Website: lowes
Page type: order-tracking
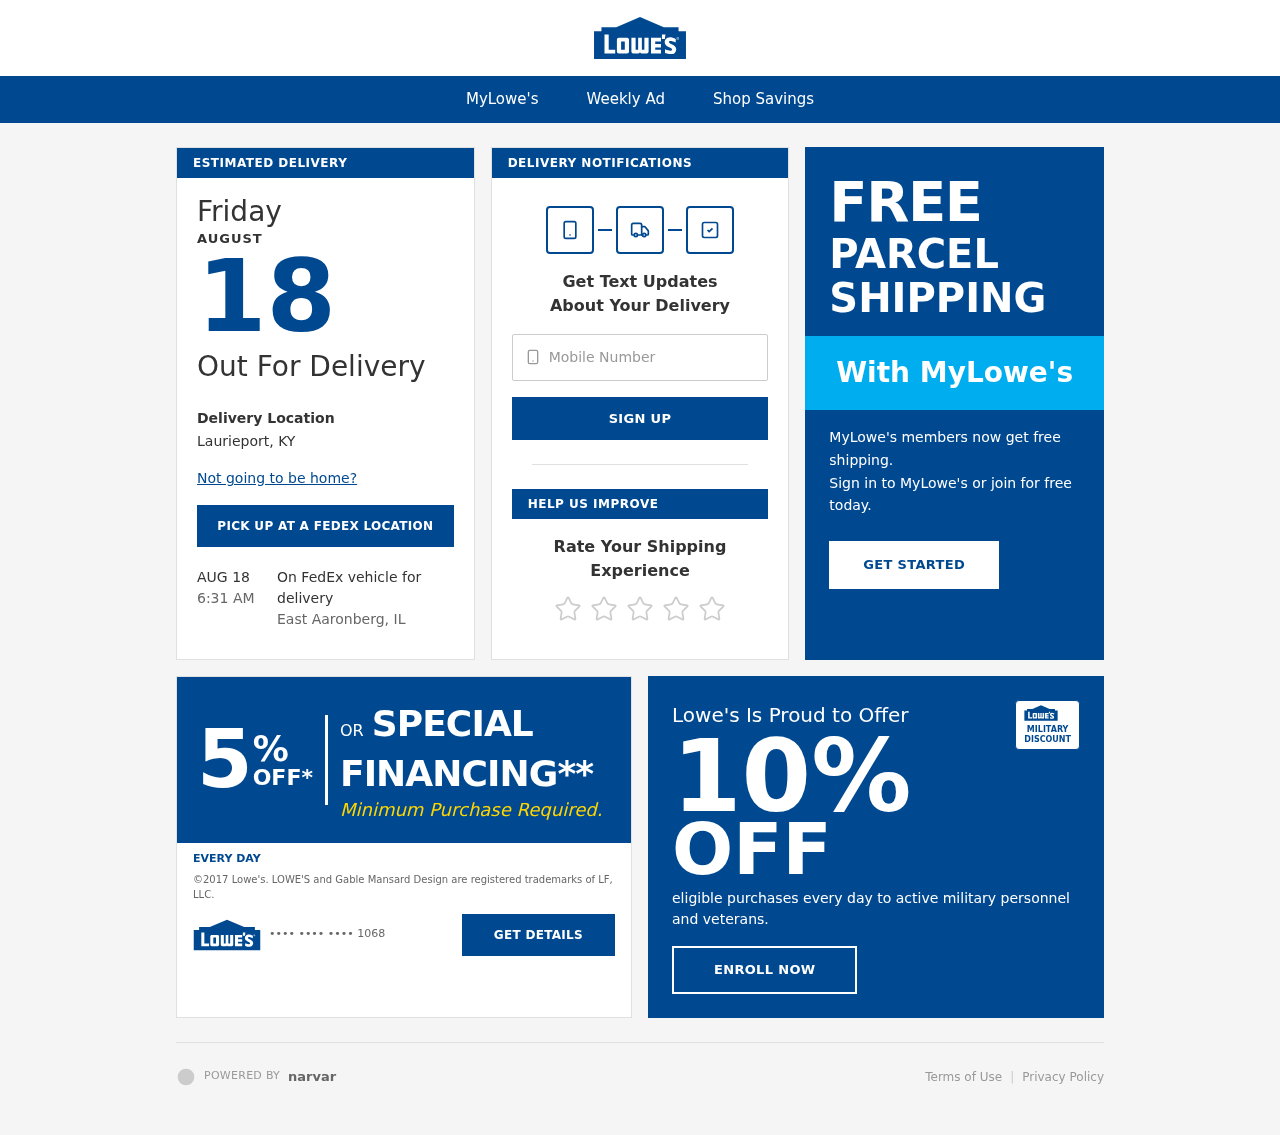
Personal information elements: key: PII_CARD_LAST4
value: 1068
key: PII_PHONE
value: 6068448785
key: PII_CITY_STATE
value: Laurieport, KY
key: PII_CITY_STATE2
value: East Aaronberg, IL
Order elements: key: ORDER_DELIVERY_DATE
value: AUG 18
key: ORDER_DELIVERY_DATE
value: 6:31 AM
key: ORDER_DELIVERY_DATE
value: AUGUST
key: ORDER_DELIVERY_DATE
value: Friday
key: ORDER_DELIVERY_DATE
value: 18